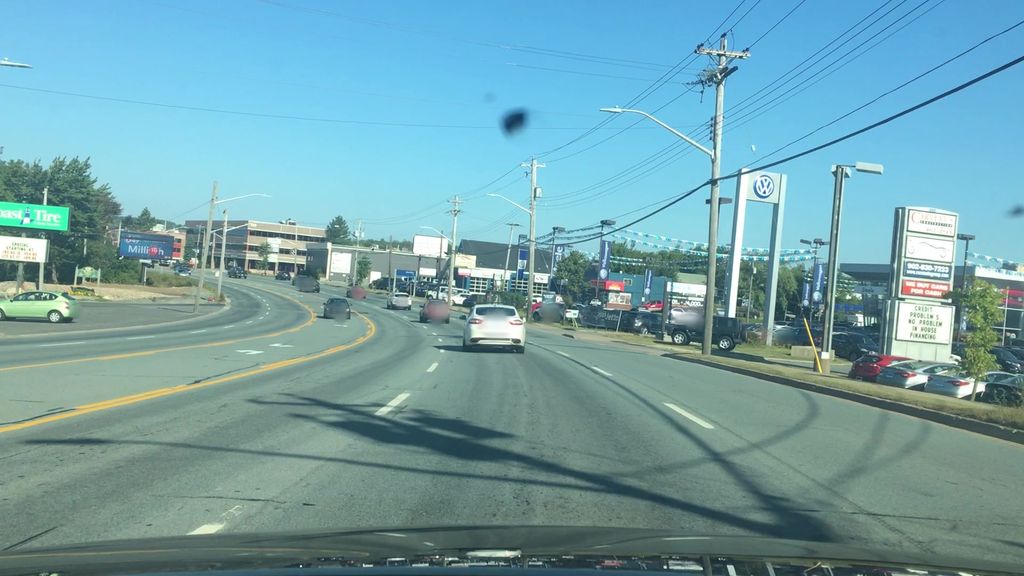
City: halifax